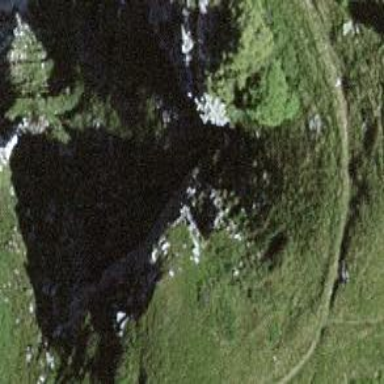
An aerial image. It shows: Cliff in nature.